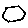
Label: hexagon